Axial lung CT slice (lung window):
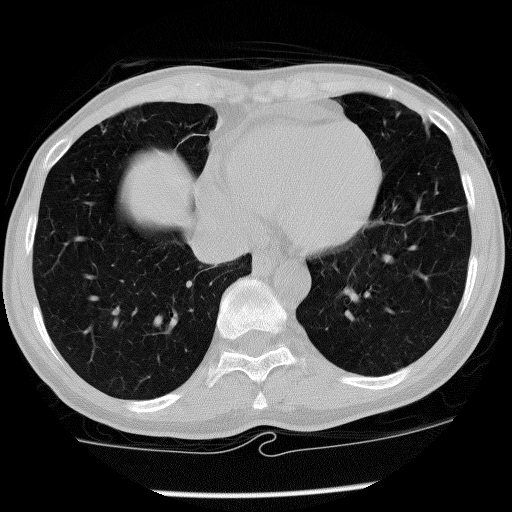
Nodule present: no